Aerial crown-view tile of a tropical tree (Barro Colorado Island, Panama), acquired 20250217:
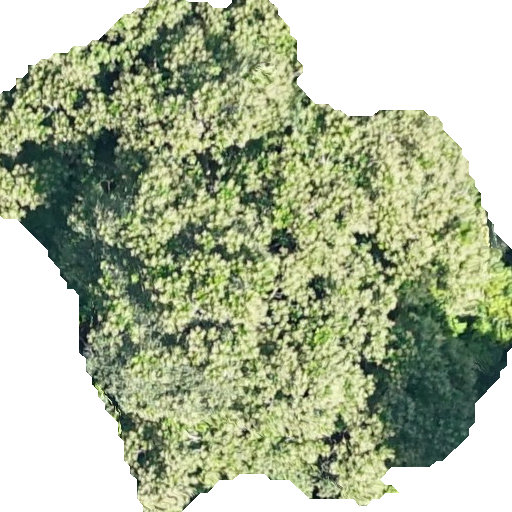
Species: Anacardium excelsum
GBIF accepted scientific name: Anacardium excelsum
Crown area: 275.939 m²